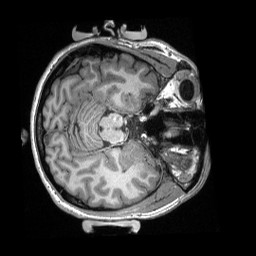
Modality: T1w
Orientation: axial
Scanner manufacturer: siemens
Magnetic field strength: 3 T
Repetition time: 2.3 s
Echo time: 0.00308 s